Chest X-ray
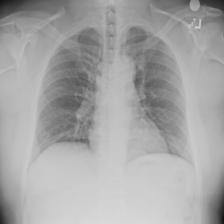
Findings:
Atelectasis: negative
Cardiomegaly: negative
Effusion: negative
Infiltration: negative
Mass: negative
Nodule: negative
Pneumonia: negative
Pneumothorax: negative
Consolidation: negative
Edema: negative
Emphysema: negative
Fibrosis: negative
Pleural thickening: negative
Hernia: negative